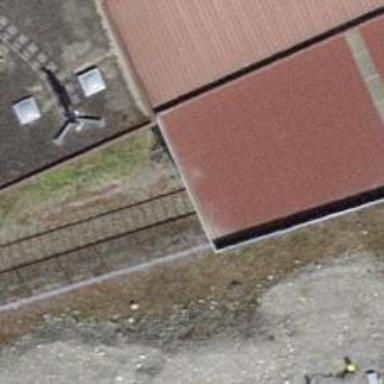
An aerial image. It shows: Railway tunnel with electrified tracks and single spur service line.